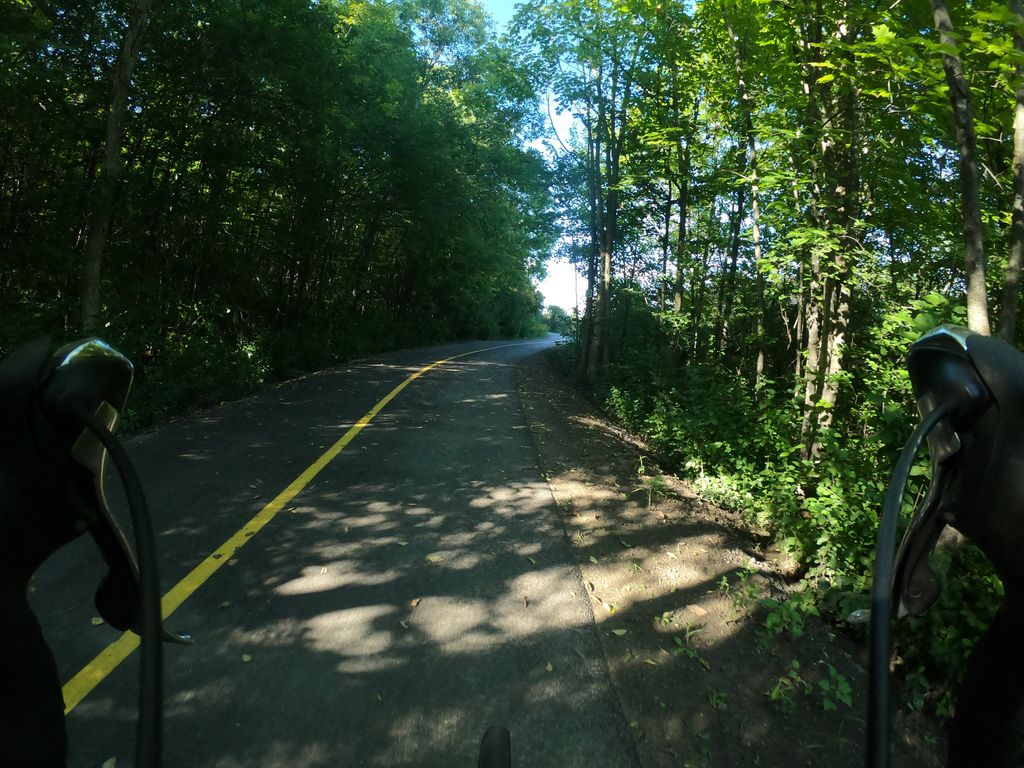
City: ottawa-gatineau